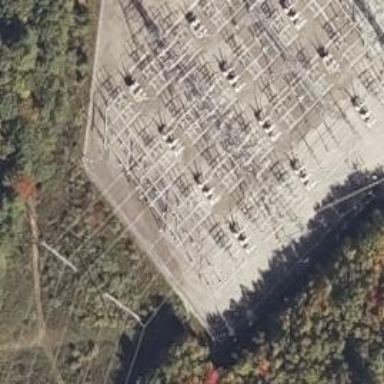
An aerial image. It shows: Switch for power supply.